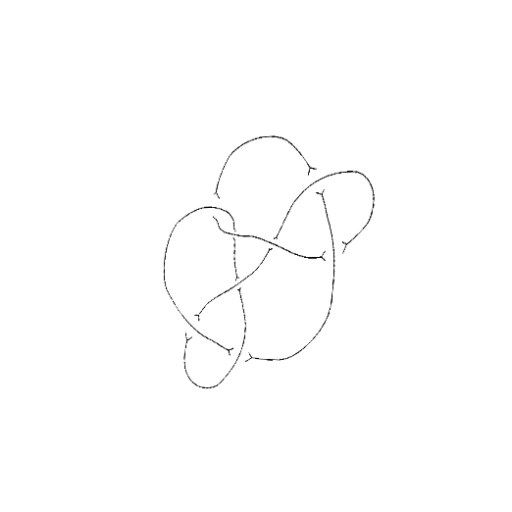
Crossing number: 8